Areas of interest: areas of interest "Agricultural Bank of China"
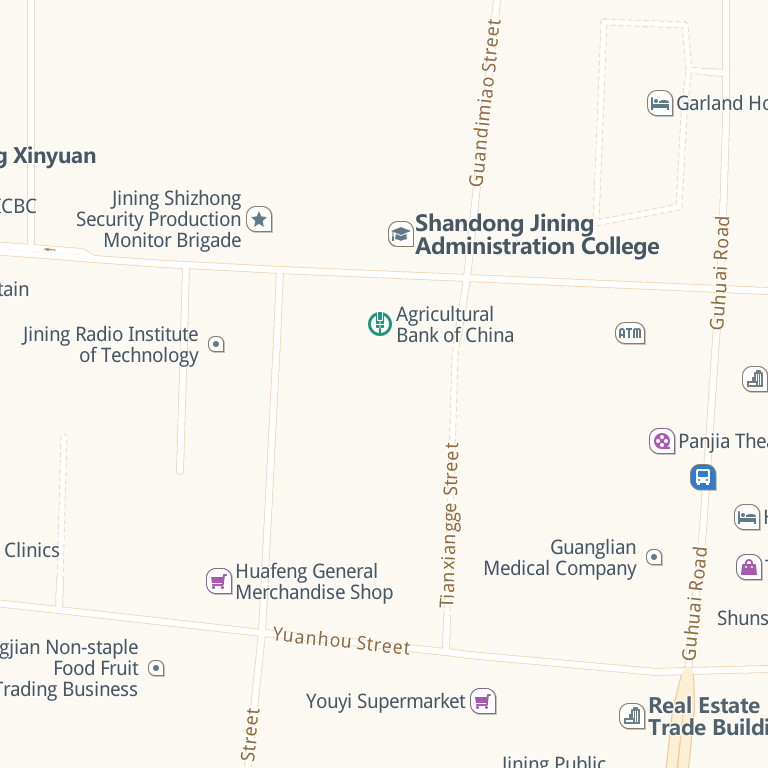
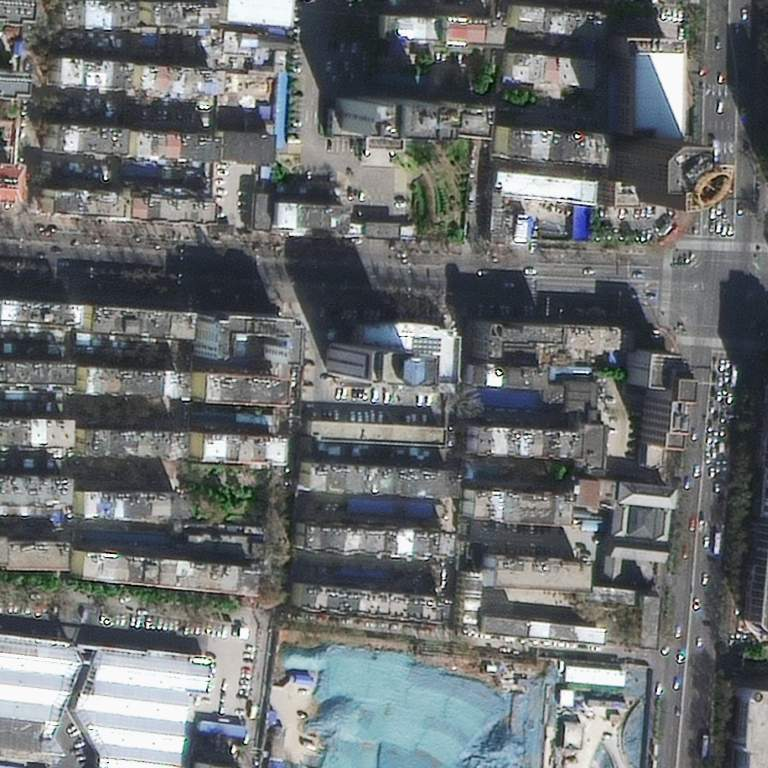